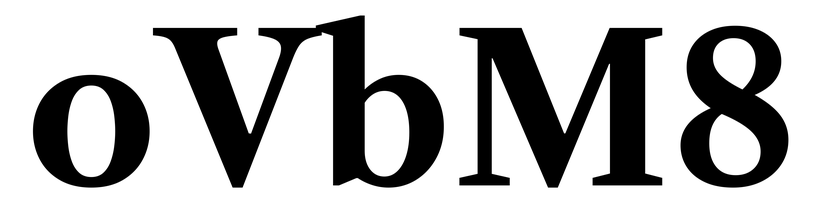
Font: LibreCaslonText_Bold